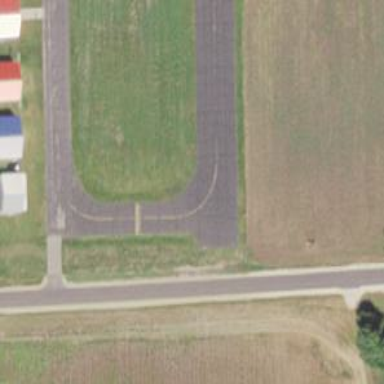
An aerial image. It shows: Area designated as runway within airport.